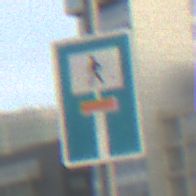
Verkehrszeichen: SackgasseFussgaengerDurchlaessig
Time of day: SunriseSunset
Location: Outdoor (Urban)
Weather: PartlyCloudy
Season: NotSpecified
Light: Natural